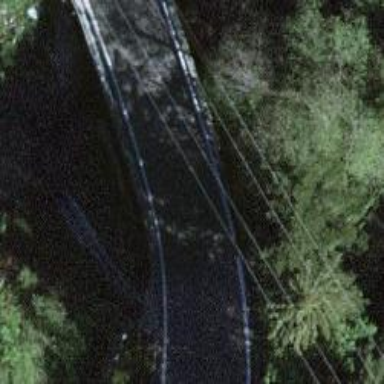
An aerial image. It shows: Secondary road crossing bridge.